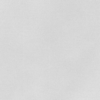
Label: dusty